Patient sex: F
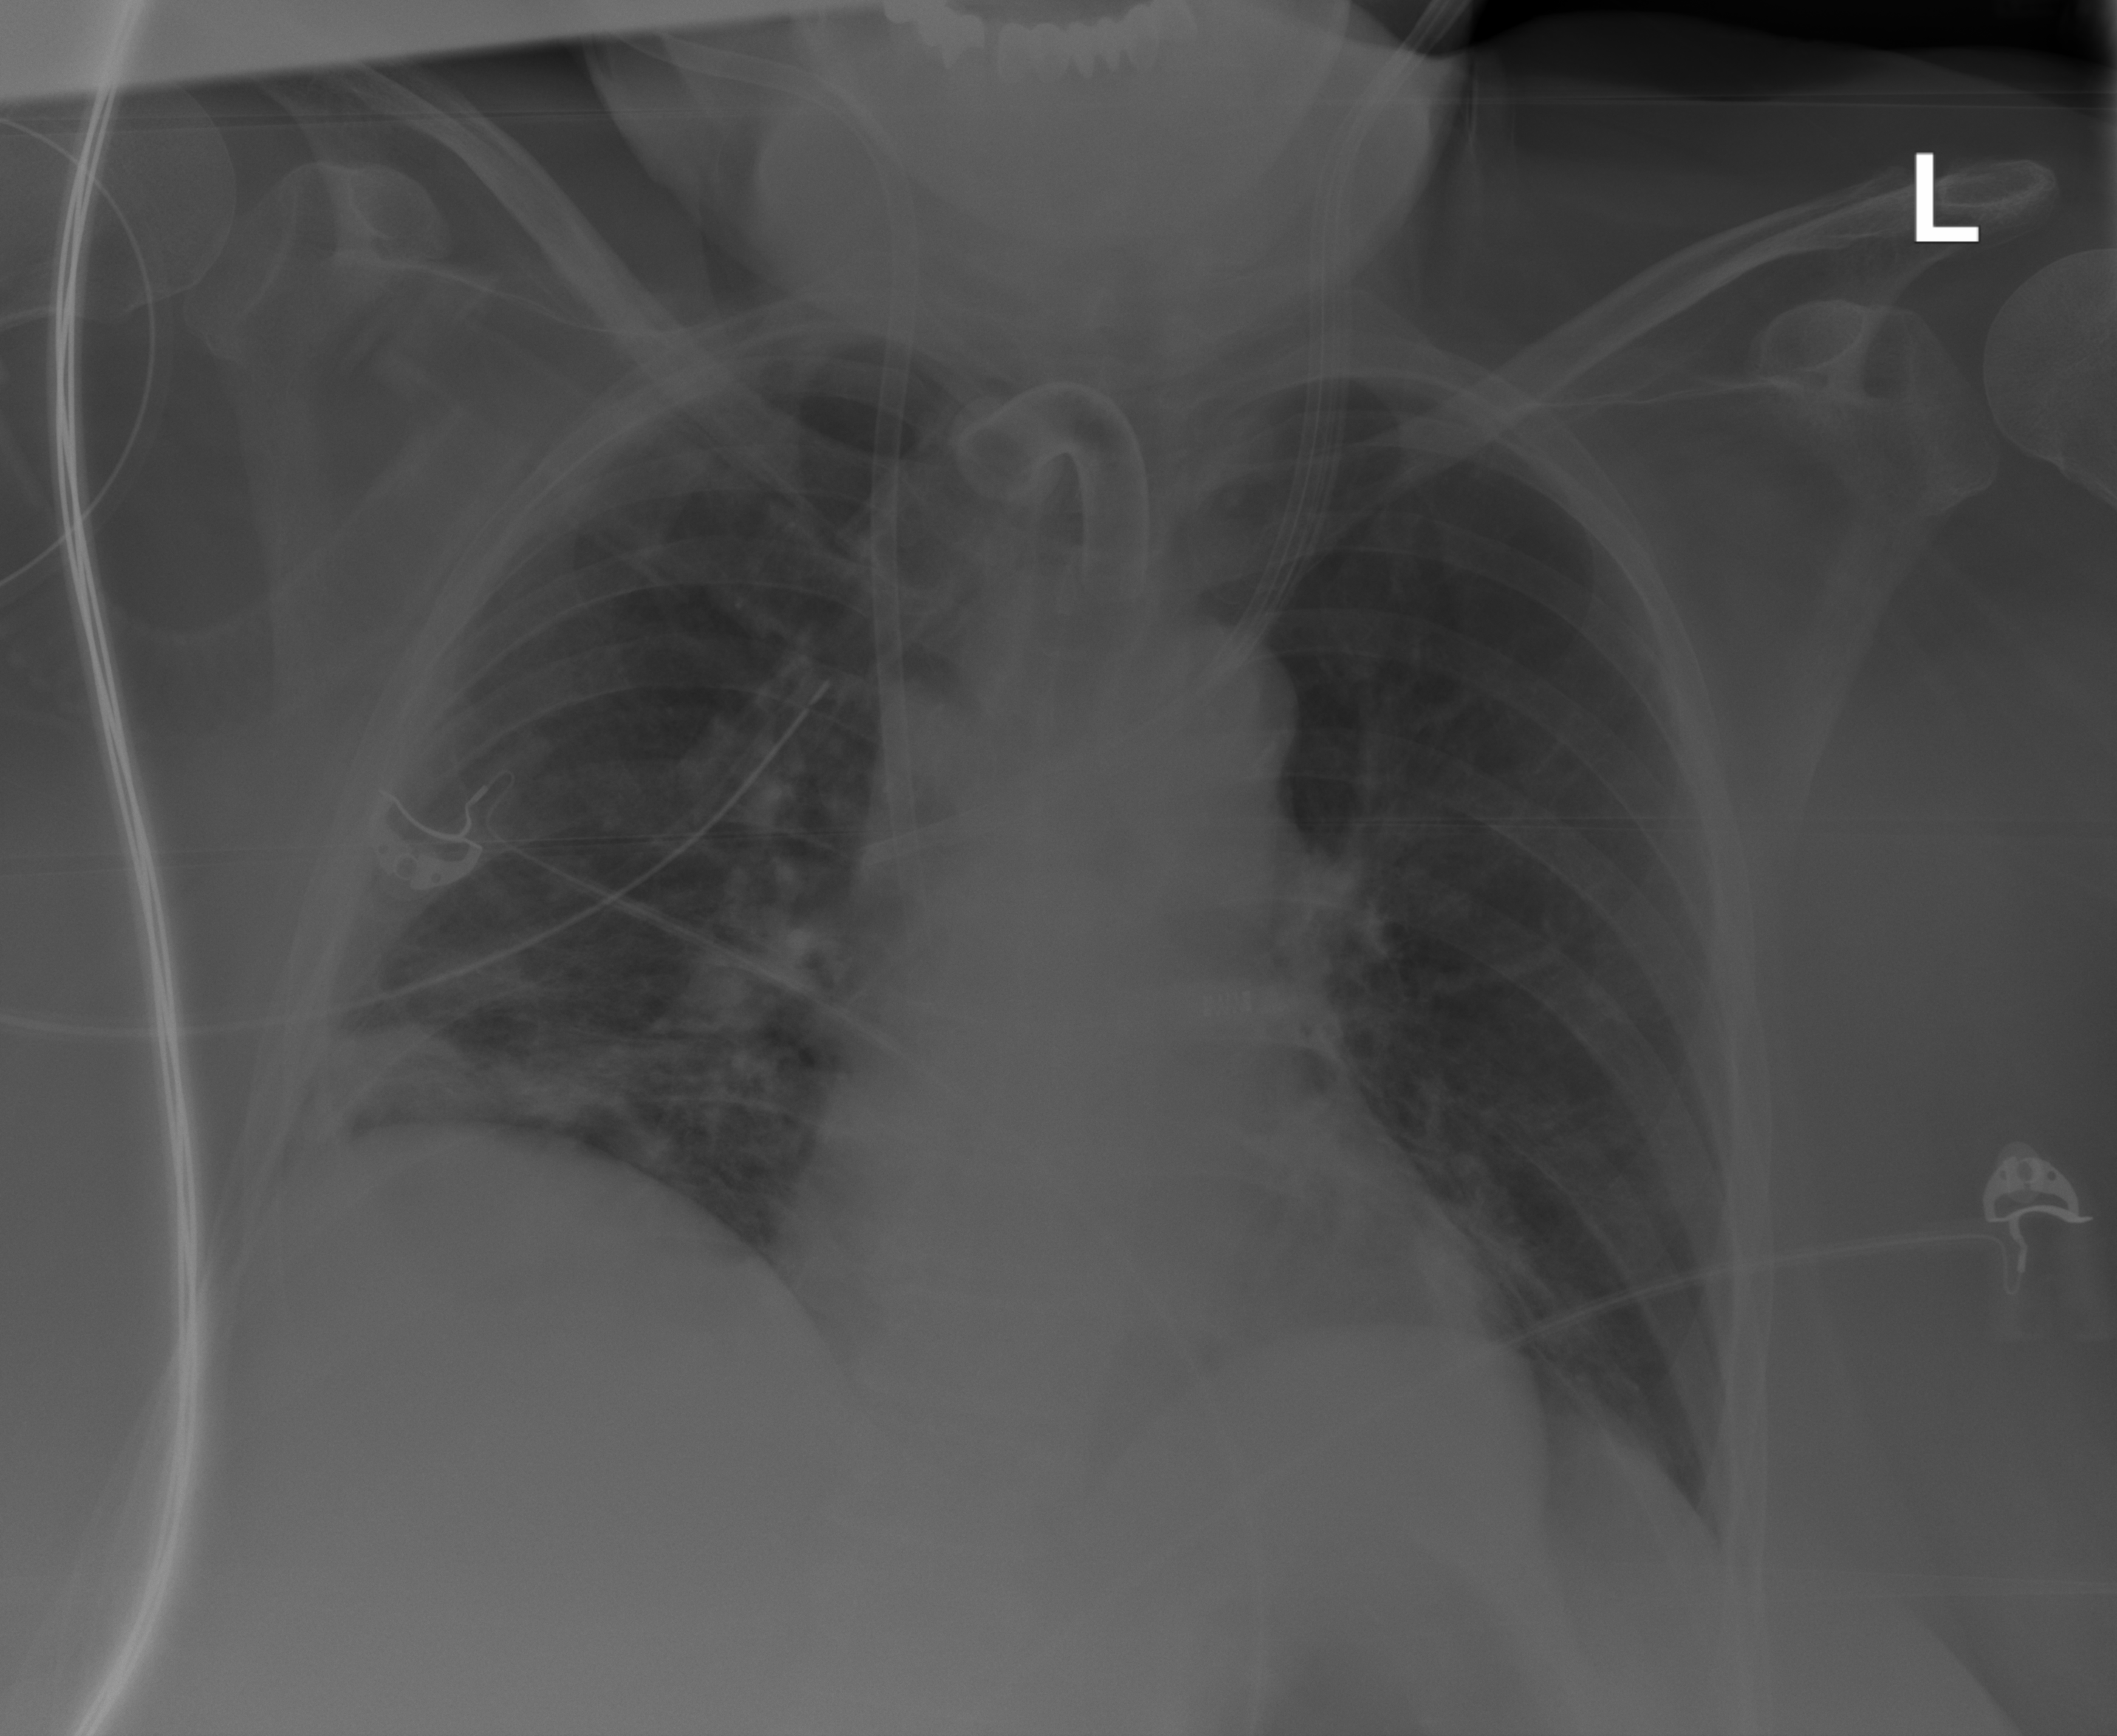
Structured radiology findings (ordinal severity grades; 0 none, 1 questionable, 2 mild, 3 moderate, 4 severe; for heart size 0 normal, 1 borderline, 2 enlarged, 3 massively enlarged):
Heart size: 0
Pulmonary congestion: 0
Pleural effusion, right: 0
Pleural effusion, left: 0
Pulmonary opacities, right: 2
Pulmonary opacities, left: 0
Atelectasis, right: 2
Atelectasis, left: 0